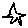
Label: star